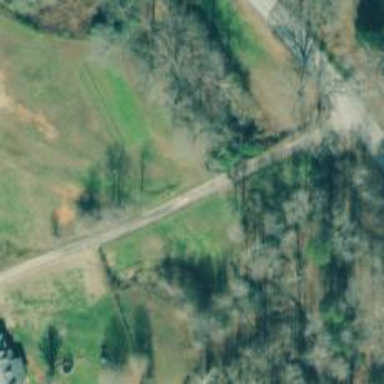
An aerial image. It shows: Service road on bridge.